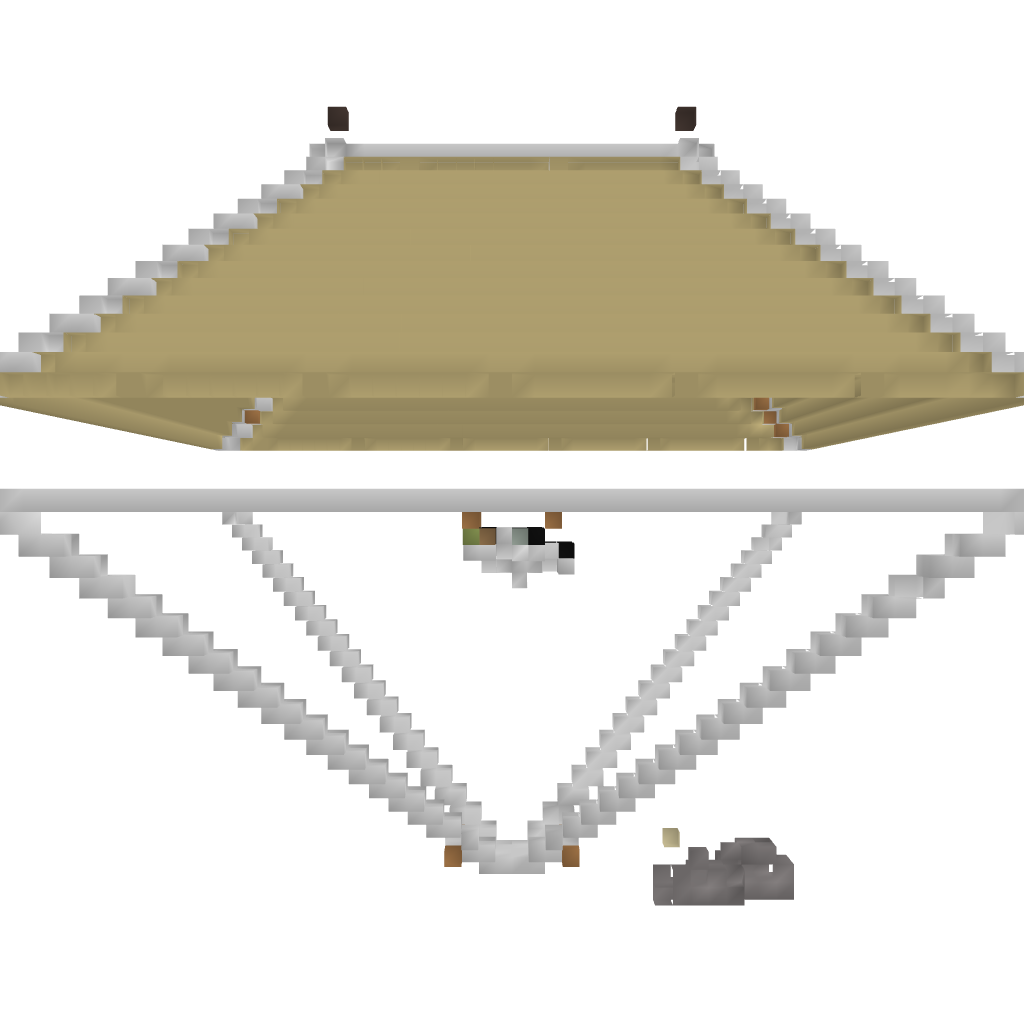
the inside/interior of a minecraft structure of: PvP arena